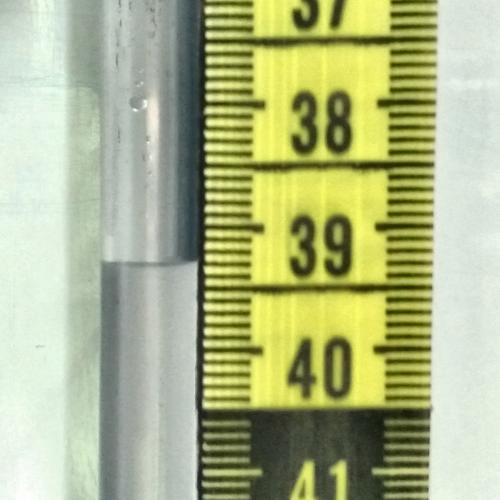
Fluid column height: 39.3 cm